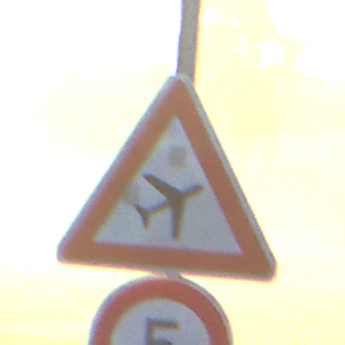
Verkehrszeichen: FlugbetriebLinks
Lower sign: Geschwindigkeit5
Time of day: SunriseSunset
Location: Outdoor (Nature)
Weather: Clear
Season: NotSpecified
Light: Natural